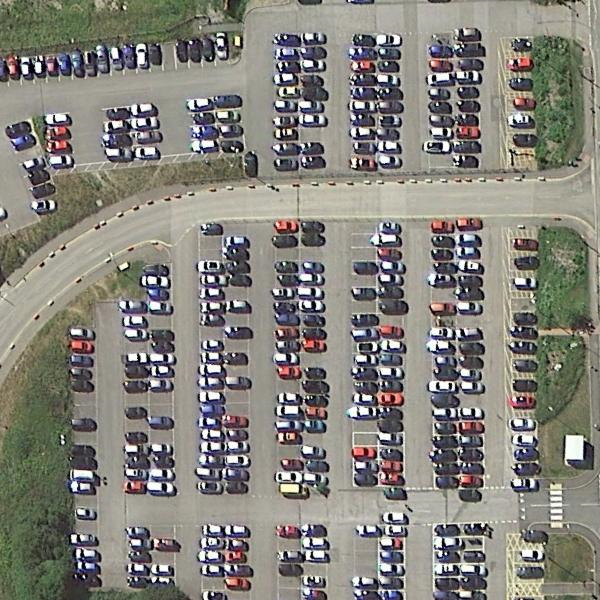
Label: Parking